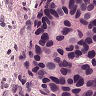
Metastatic tissue present: yes